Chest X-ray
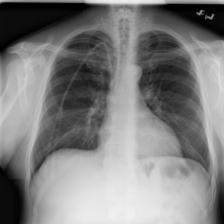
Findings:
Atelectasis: negative
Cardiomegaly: negative
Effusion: negative
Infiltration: negative
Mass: negative
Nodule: negative
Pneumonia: negative
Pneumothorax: negative
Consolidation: negative
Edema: negative
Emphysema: negative
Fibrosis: negative
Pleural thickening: negative
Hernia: negative